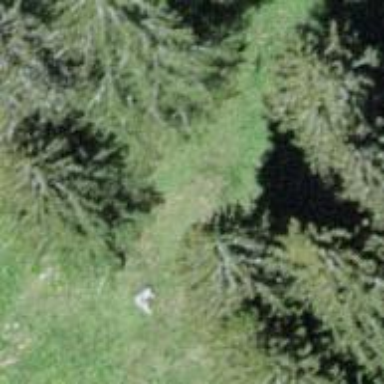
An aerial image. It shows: Needle-leaved tree in nature.